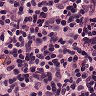
Metastatic tissue present: no